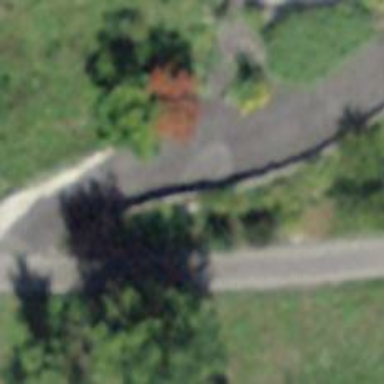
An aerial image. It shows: Driveway leading to service road.